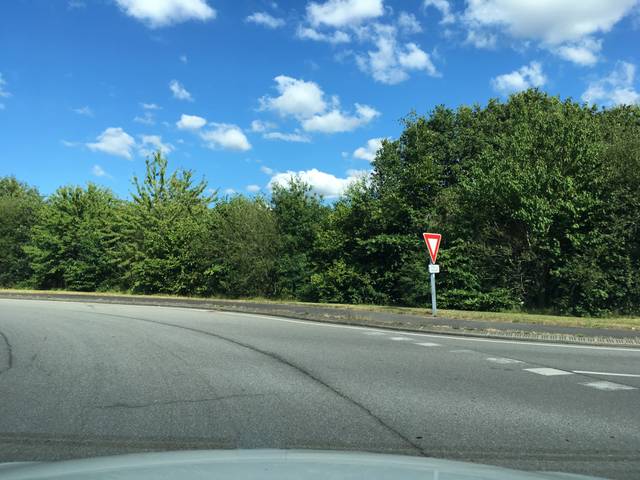
Region: France
Coordinates: 47.999, -4.148